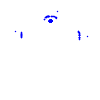
Particle: pion